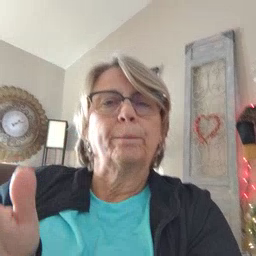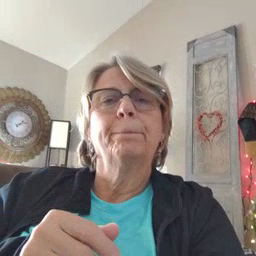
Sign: room